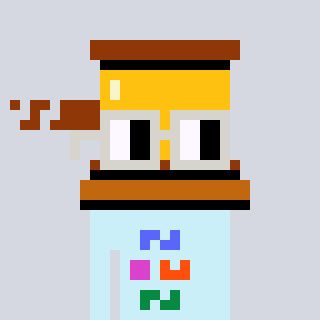
a pixel art character with square light gray glasses, a gavel-shaped head and a cold-colored body on a cool background